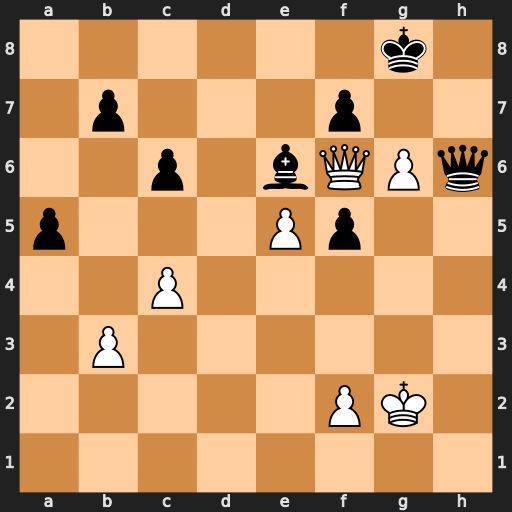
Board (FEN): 6k1/1p3p2/2p1bQPq/p3Pp2/2P5/1P6/5PK1/8
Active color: w
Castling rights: -
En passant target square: -
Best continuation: gxf7+ Bxf7 Qxh6